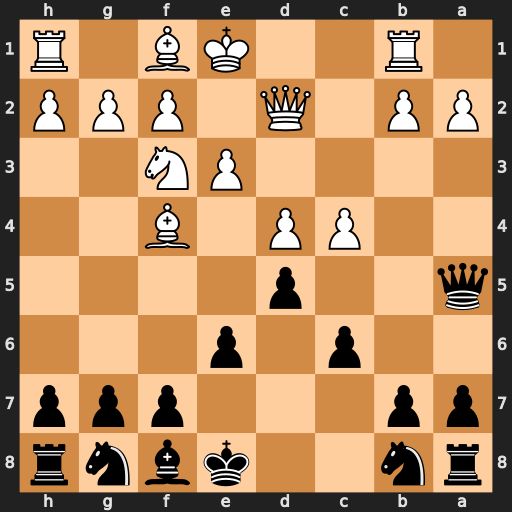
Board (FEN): rn2kbnr/pp3ppp/2p1p3/q2p4/2PP1B2/4PN2/PP1Q1PPP/1R2KB1R
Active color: b
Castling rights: Kkq
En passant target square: -
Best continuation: Bb4 Qxb4 Qxb4+